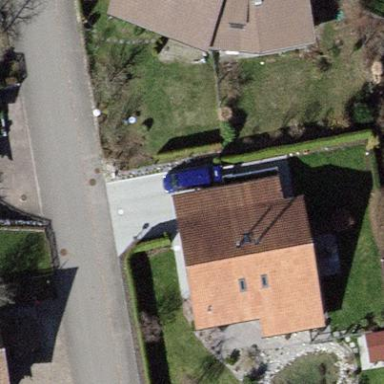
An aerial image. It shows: Detached building with gabled roof.